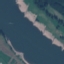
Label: River